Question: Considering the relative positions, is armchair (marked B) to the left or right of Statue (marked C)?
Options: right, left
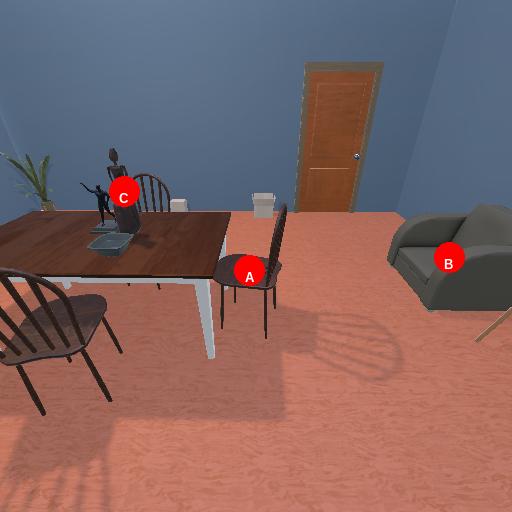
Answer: right